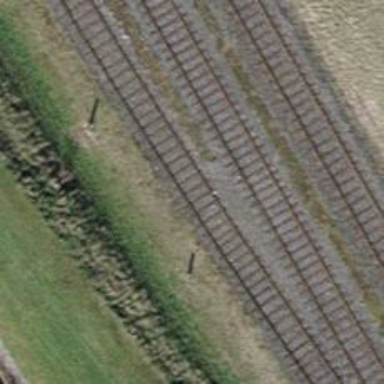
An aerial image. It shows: Preserved railway yard with single track.